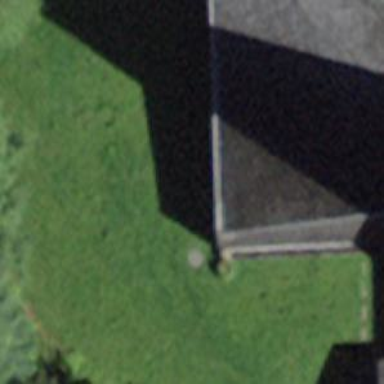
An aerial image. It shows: View of roof with edges.